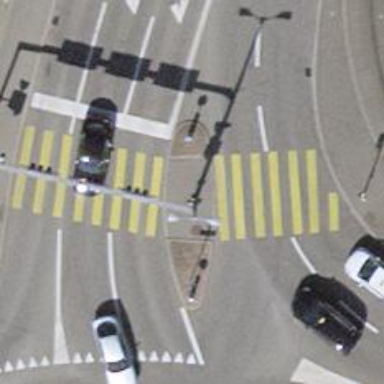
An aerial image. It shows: Zebra crossing with traffic signals.